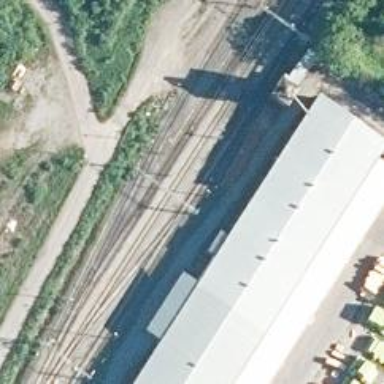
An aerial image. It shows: Siding railway line with electrified contact line for the trains.